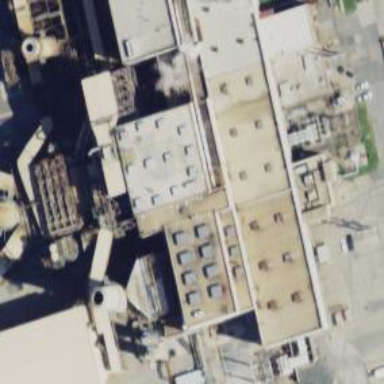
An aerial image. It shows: Steam turbine generator.